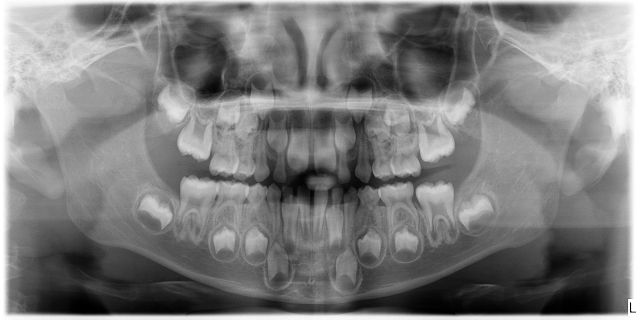
child